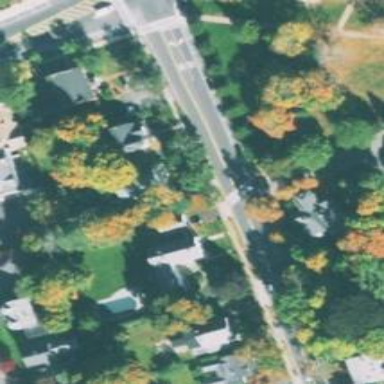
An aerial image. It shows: Marked road crossing.